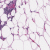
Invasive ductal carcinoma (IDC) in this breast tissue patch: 0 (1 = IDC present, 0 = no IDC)